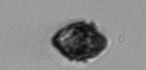
Label: Kryptoperidinium_triquetrum